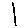
Label: line